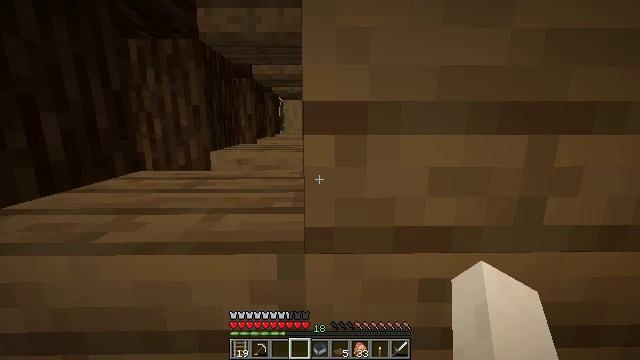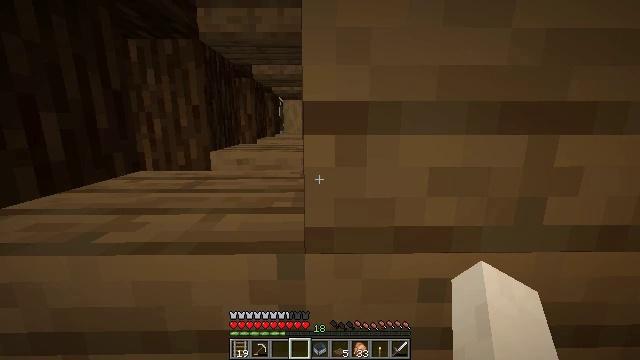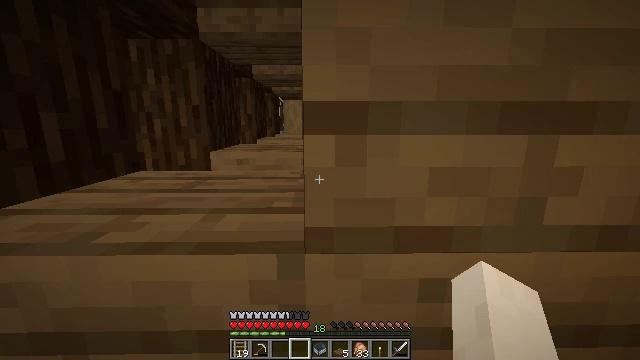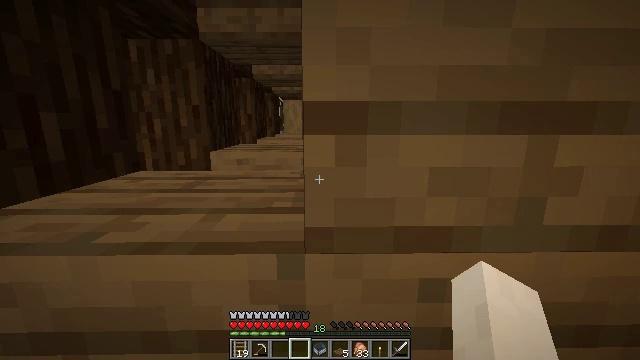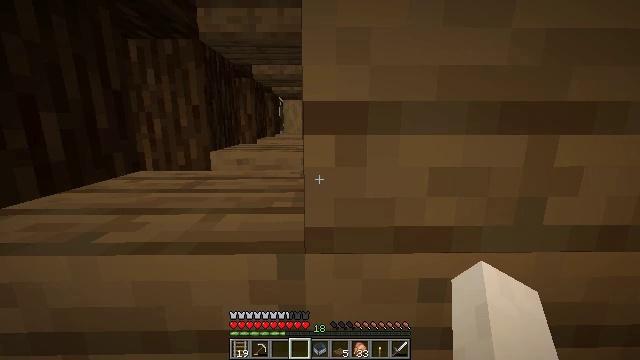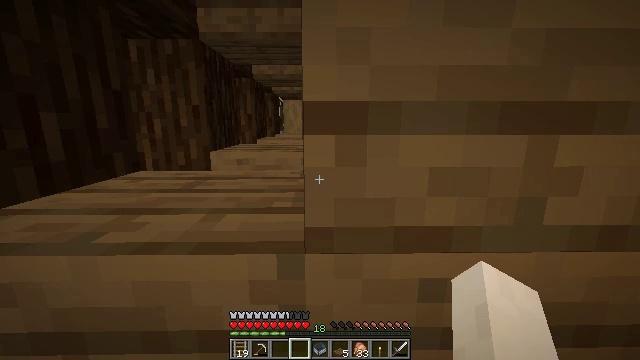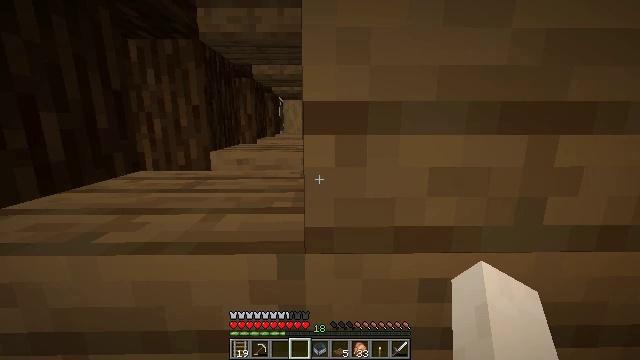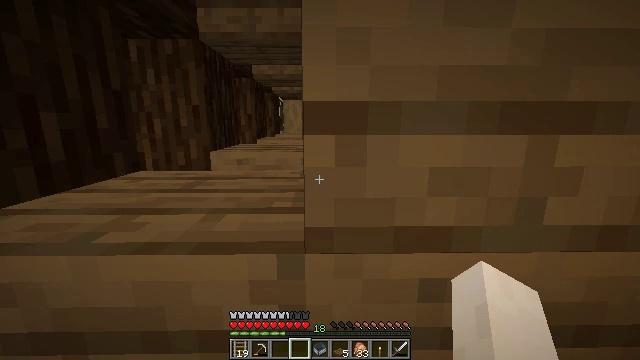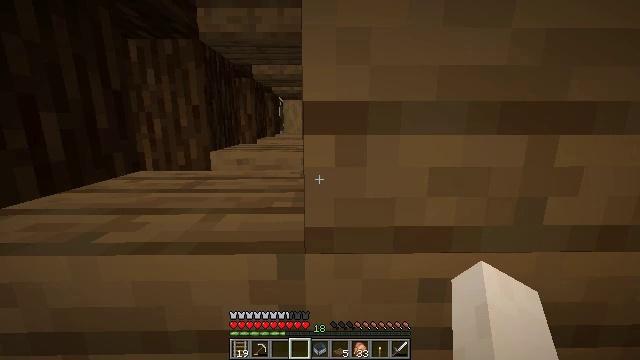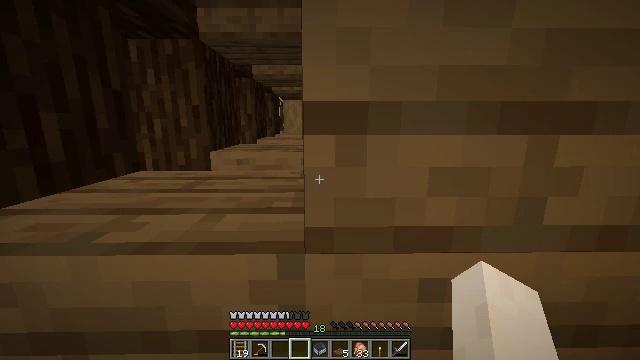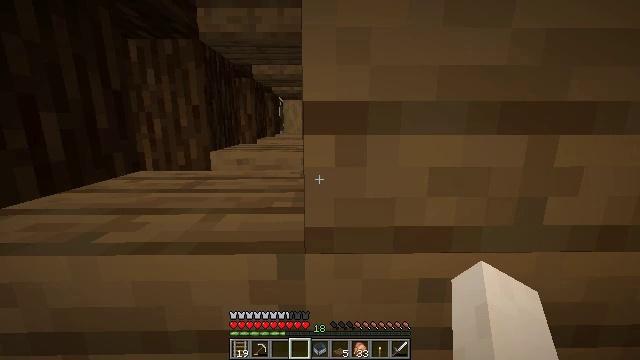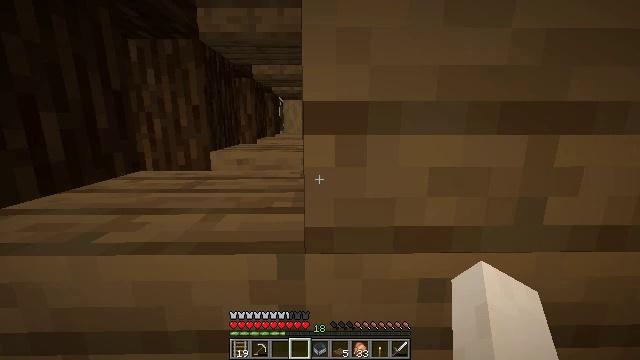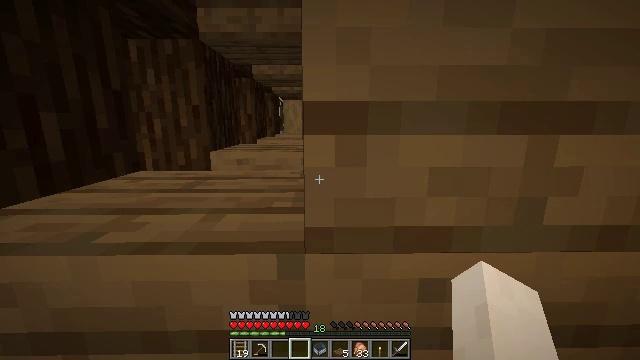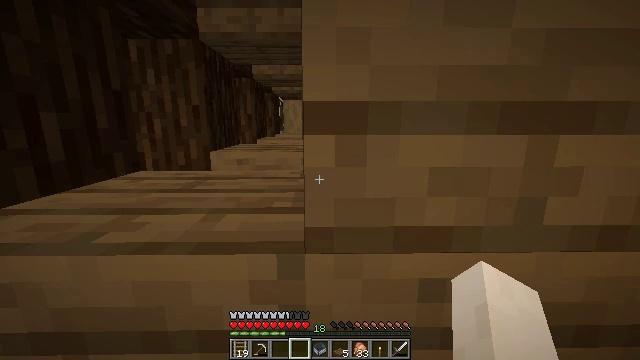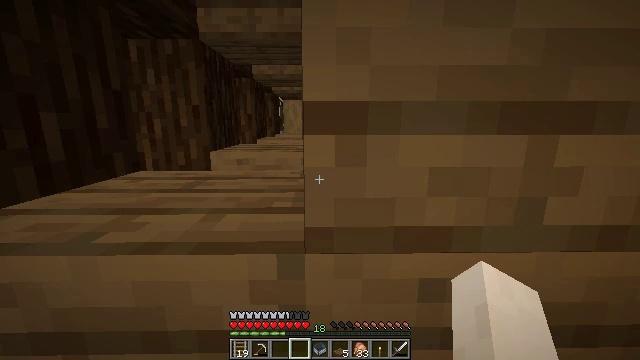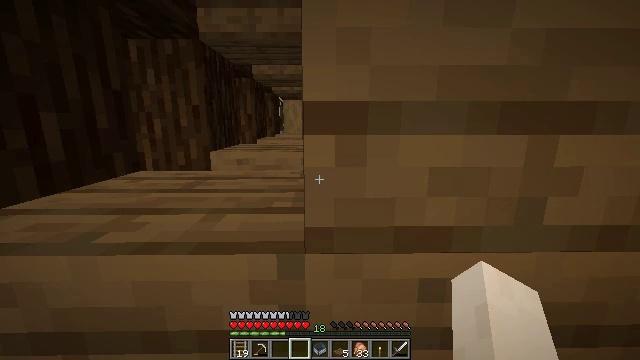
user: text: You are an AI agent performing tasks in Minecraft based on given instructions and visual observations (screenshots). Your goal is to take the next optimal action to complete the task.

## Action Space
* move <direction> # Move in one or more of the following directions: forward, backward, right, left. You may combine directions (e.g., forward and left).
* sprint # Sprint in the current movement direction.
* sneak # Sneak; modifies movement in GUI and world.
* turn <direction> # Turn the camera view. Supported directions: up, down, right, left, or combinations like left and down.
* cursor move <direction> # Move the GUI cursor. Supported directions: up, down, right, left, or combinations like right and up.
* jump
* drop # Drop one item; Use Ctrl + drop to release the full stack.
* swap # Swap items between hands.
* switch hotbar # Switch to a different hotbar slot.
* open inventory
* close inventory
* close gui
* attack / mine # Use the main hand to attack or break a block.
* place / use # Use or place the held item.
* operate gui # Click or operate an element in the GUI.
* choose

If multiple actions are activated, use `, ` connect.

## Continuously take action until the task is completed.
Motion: motion action
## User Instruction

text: Gather stripped spruce log from the tree.
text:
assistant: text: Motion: no_op
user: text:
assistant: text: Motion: no_op
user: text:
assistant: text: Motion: no_op
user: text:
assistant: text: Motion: no_op
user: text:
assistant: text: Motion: no_op
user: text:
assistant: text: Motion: no_op
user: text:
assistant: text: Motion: no_op
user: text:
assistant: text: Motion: no_op
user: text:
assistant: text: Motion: no_op
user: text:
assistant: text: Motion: no_op
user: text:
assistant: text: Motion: no_op
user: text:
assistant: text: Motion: no_op
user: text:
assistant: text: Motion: no_op
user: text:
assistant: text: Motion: no_op
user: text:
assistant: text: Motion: no_op
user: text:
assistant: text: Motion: no_op
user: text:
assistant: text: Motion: no_op
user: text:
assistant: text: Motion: no_op
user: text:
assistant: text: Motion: no_op
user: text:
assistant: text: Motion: no_op
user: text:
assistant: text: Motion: no_op
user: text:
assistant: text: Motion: no_op
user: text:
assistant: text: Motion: no_op
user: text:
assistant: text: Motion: no_op
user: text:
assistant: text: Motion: no_op
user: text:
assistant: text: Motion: no_op
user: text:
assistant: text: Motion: no_op
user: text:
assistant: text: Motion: no_op
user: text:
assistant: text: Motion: no_op
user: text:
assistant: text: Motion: no_op